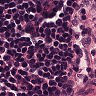
Metastatic tissue present: no